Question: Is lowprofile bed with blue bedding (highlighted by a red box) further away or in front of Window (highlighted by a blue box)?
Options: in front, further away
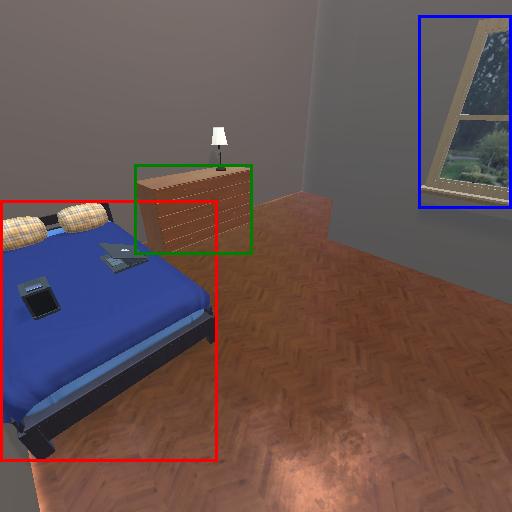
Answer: in front